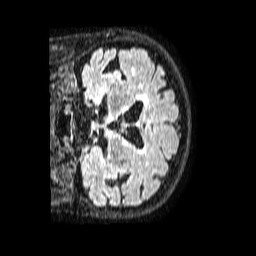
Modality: FLAIR
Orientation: coronal
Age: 85
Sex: female
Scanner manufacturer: philips
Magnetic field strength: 1.5 T
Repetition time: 4.8 s
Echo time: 0.3 s